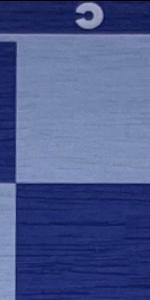
Label: Empty